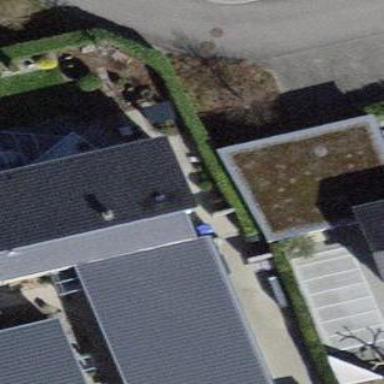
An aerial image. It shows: Simple house.